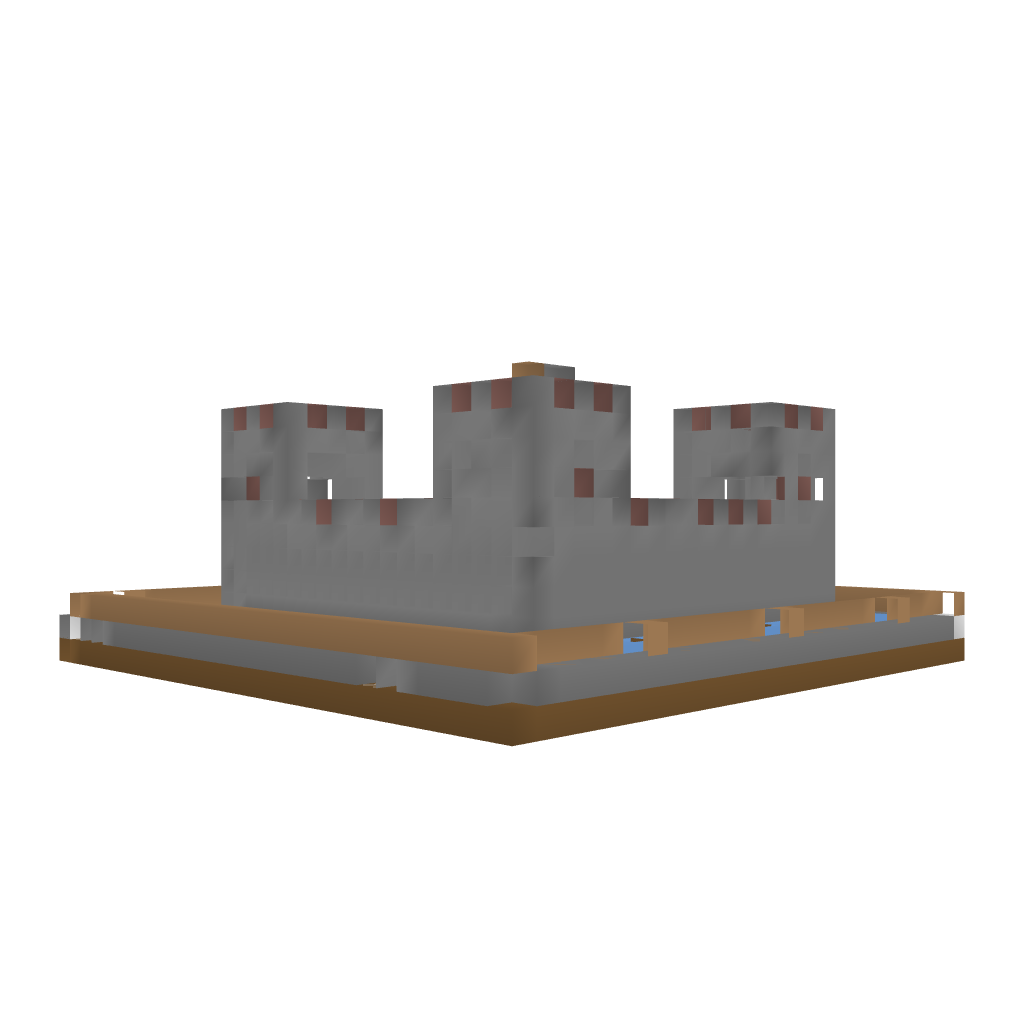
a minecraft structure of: Small Medieval Castle good quality